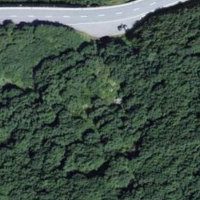
EUNIS habitat code: 31
Species observed at this site:
Rumex alpinus
Spinus spinus
Sylvia atricapilla
Carduelis carduelis
Pyrrhula pyrrhula